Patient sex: M
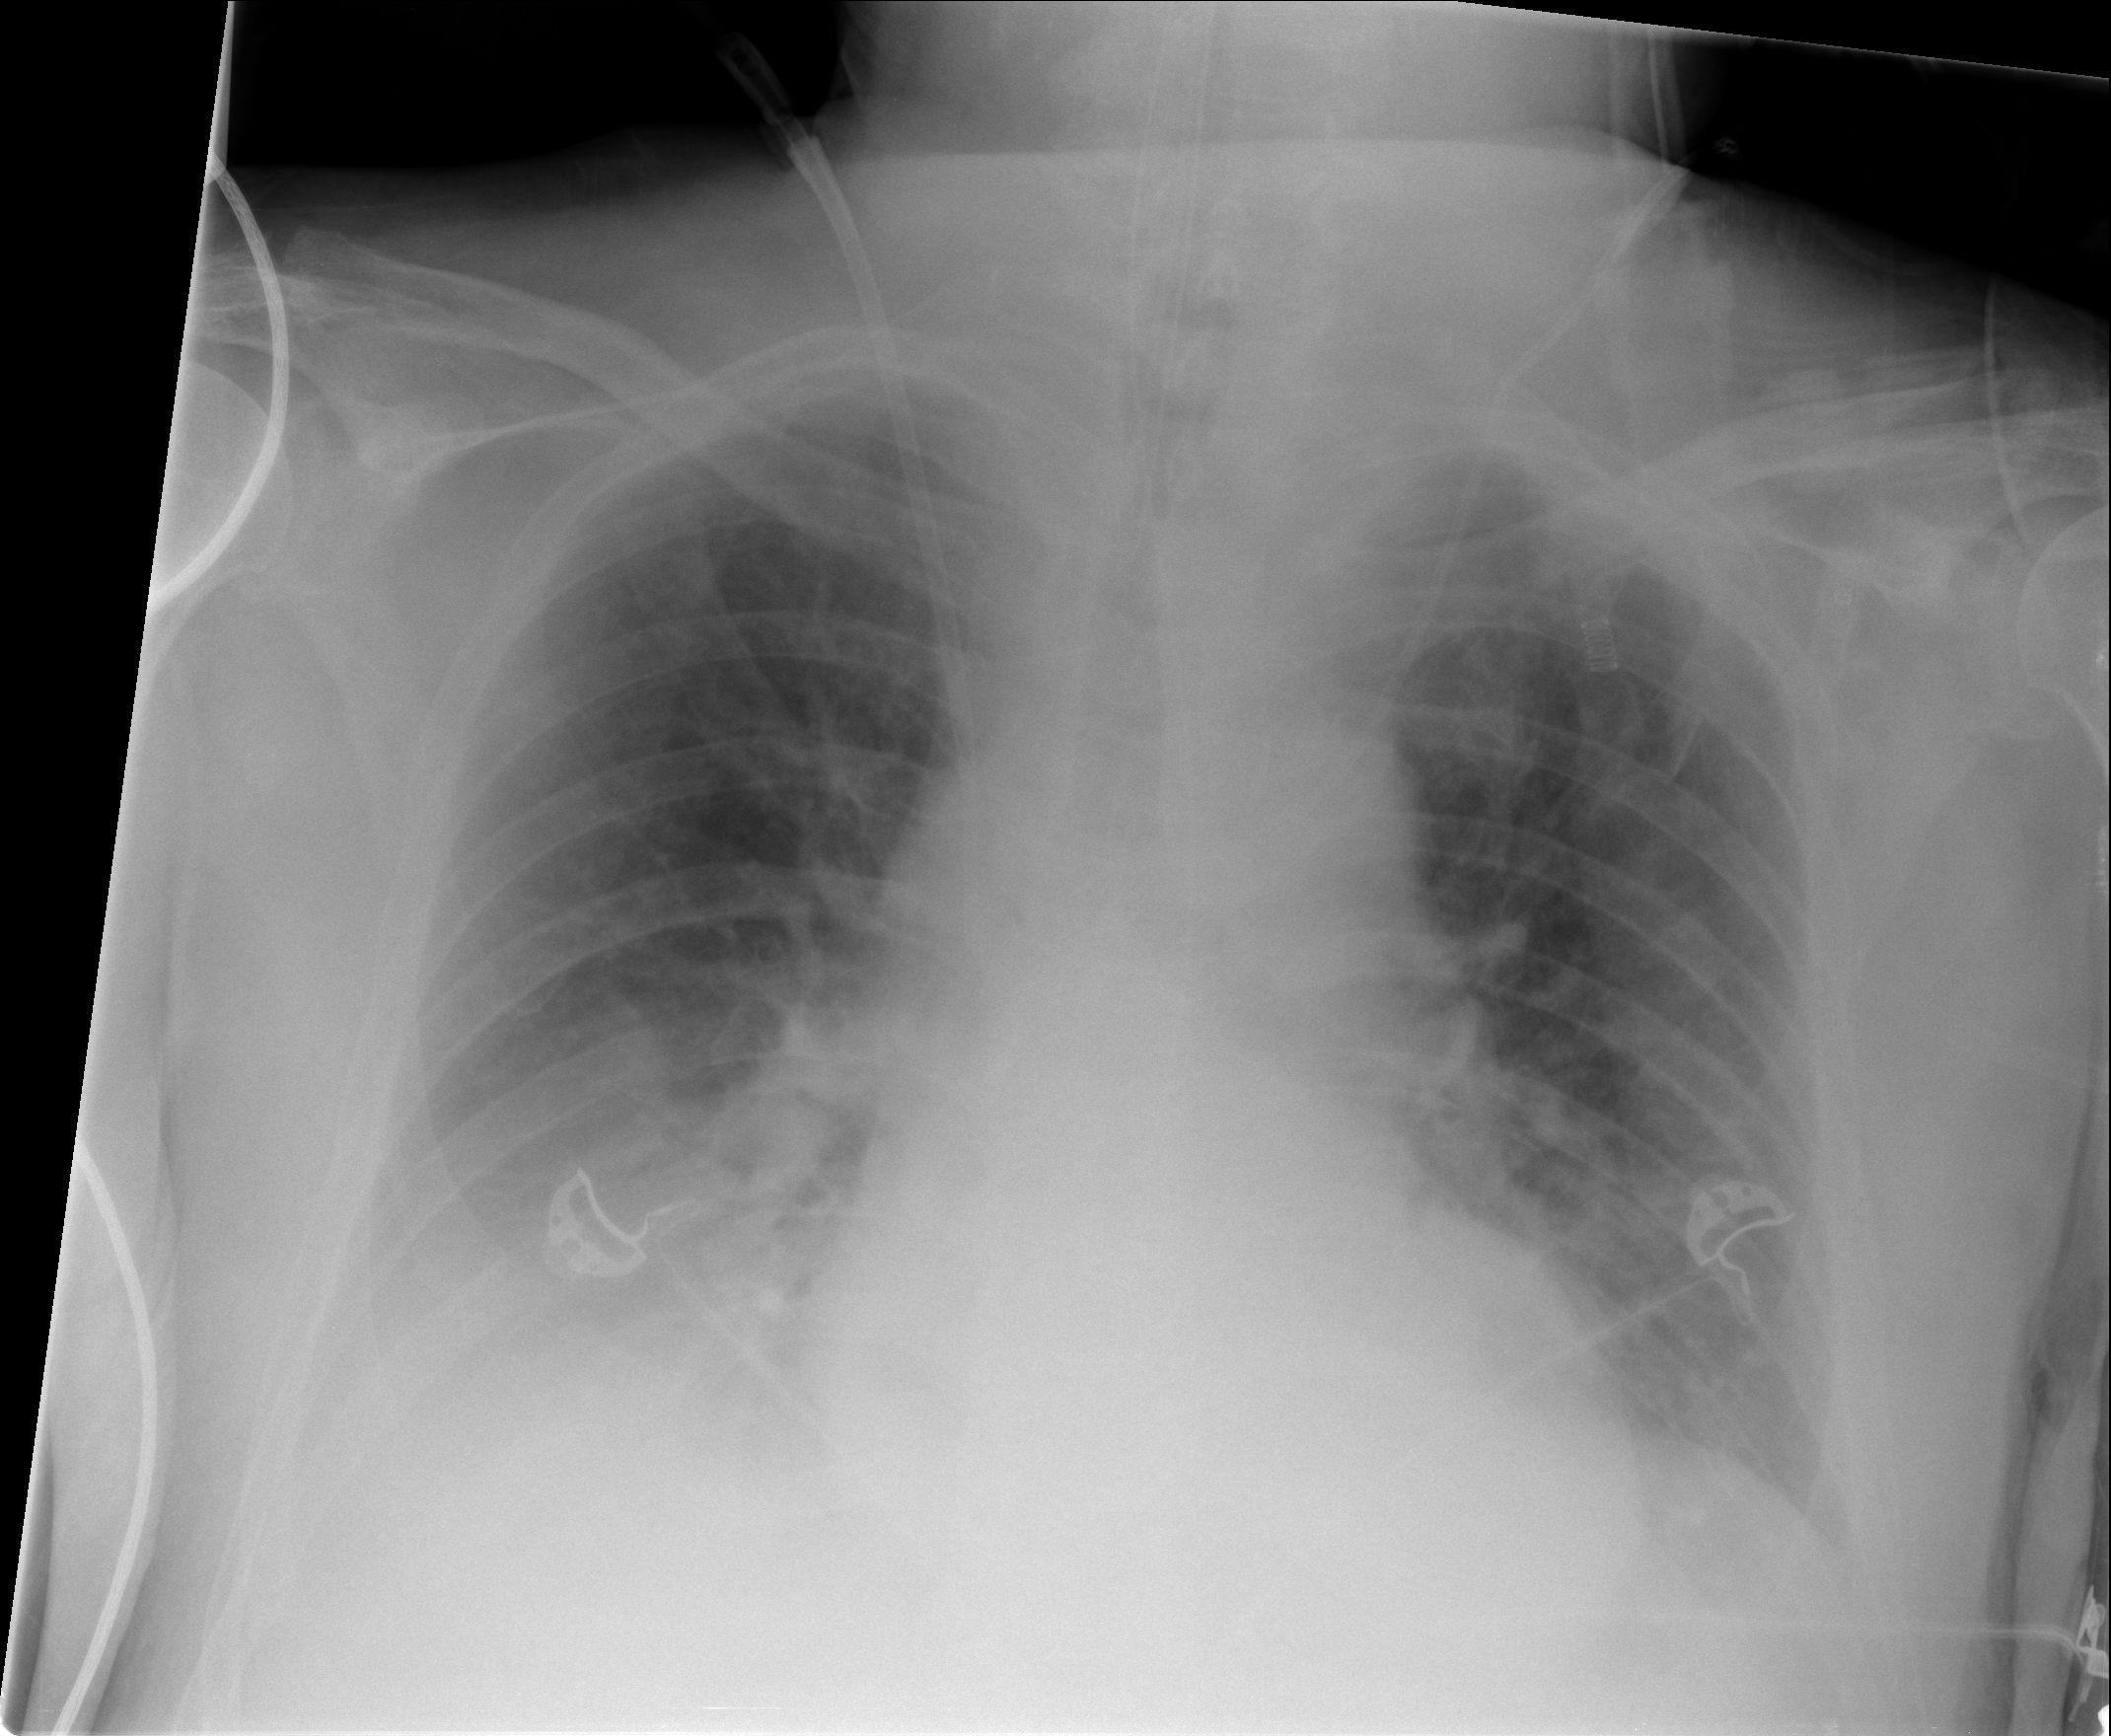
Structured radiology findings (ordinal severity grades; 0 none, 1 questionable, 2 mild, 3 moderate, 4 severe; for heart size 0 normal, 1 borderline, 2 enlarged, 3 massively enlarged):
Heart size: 0
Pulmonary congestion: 2
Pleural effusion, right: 2
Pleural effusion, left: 0
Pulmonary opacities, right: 0
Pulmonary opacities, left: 0
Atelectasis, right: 2
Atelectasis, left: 0